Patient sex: M
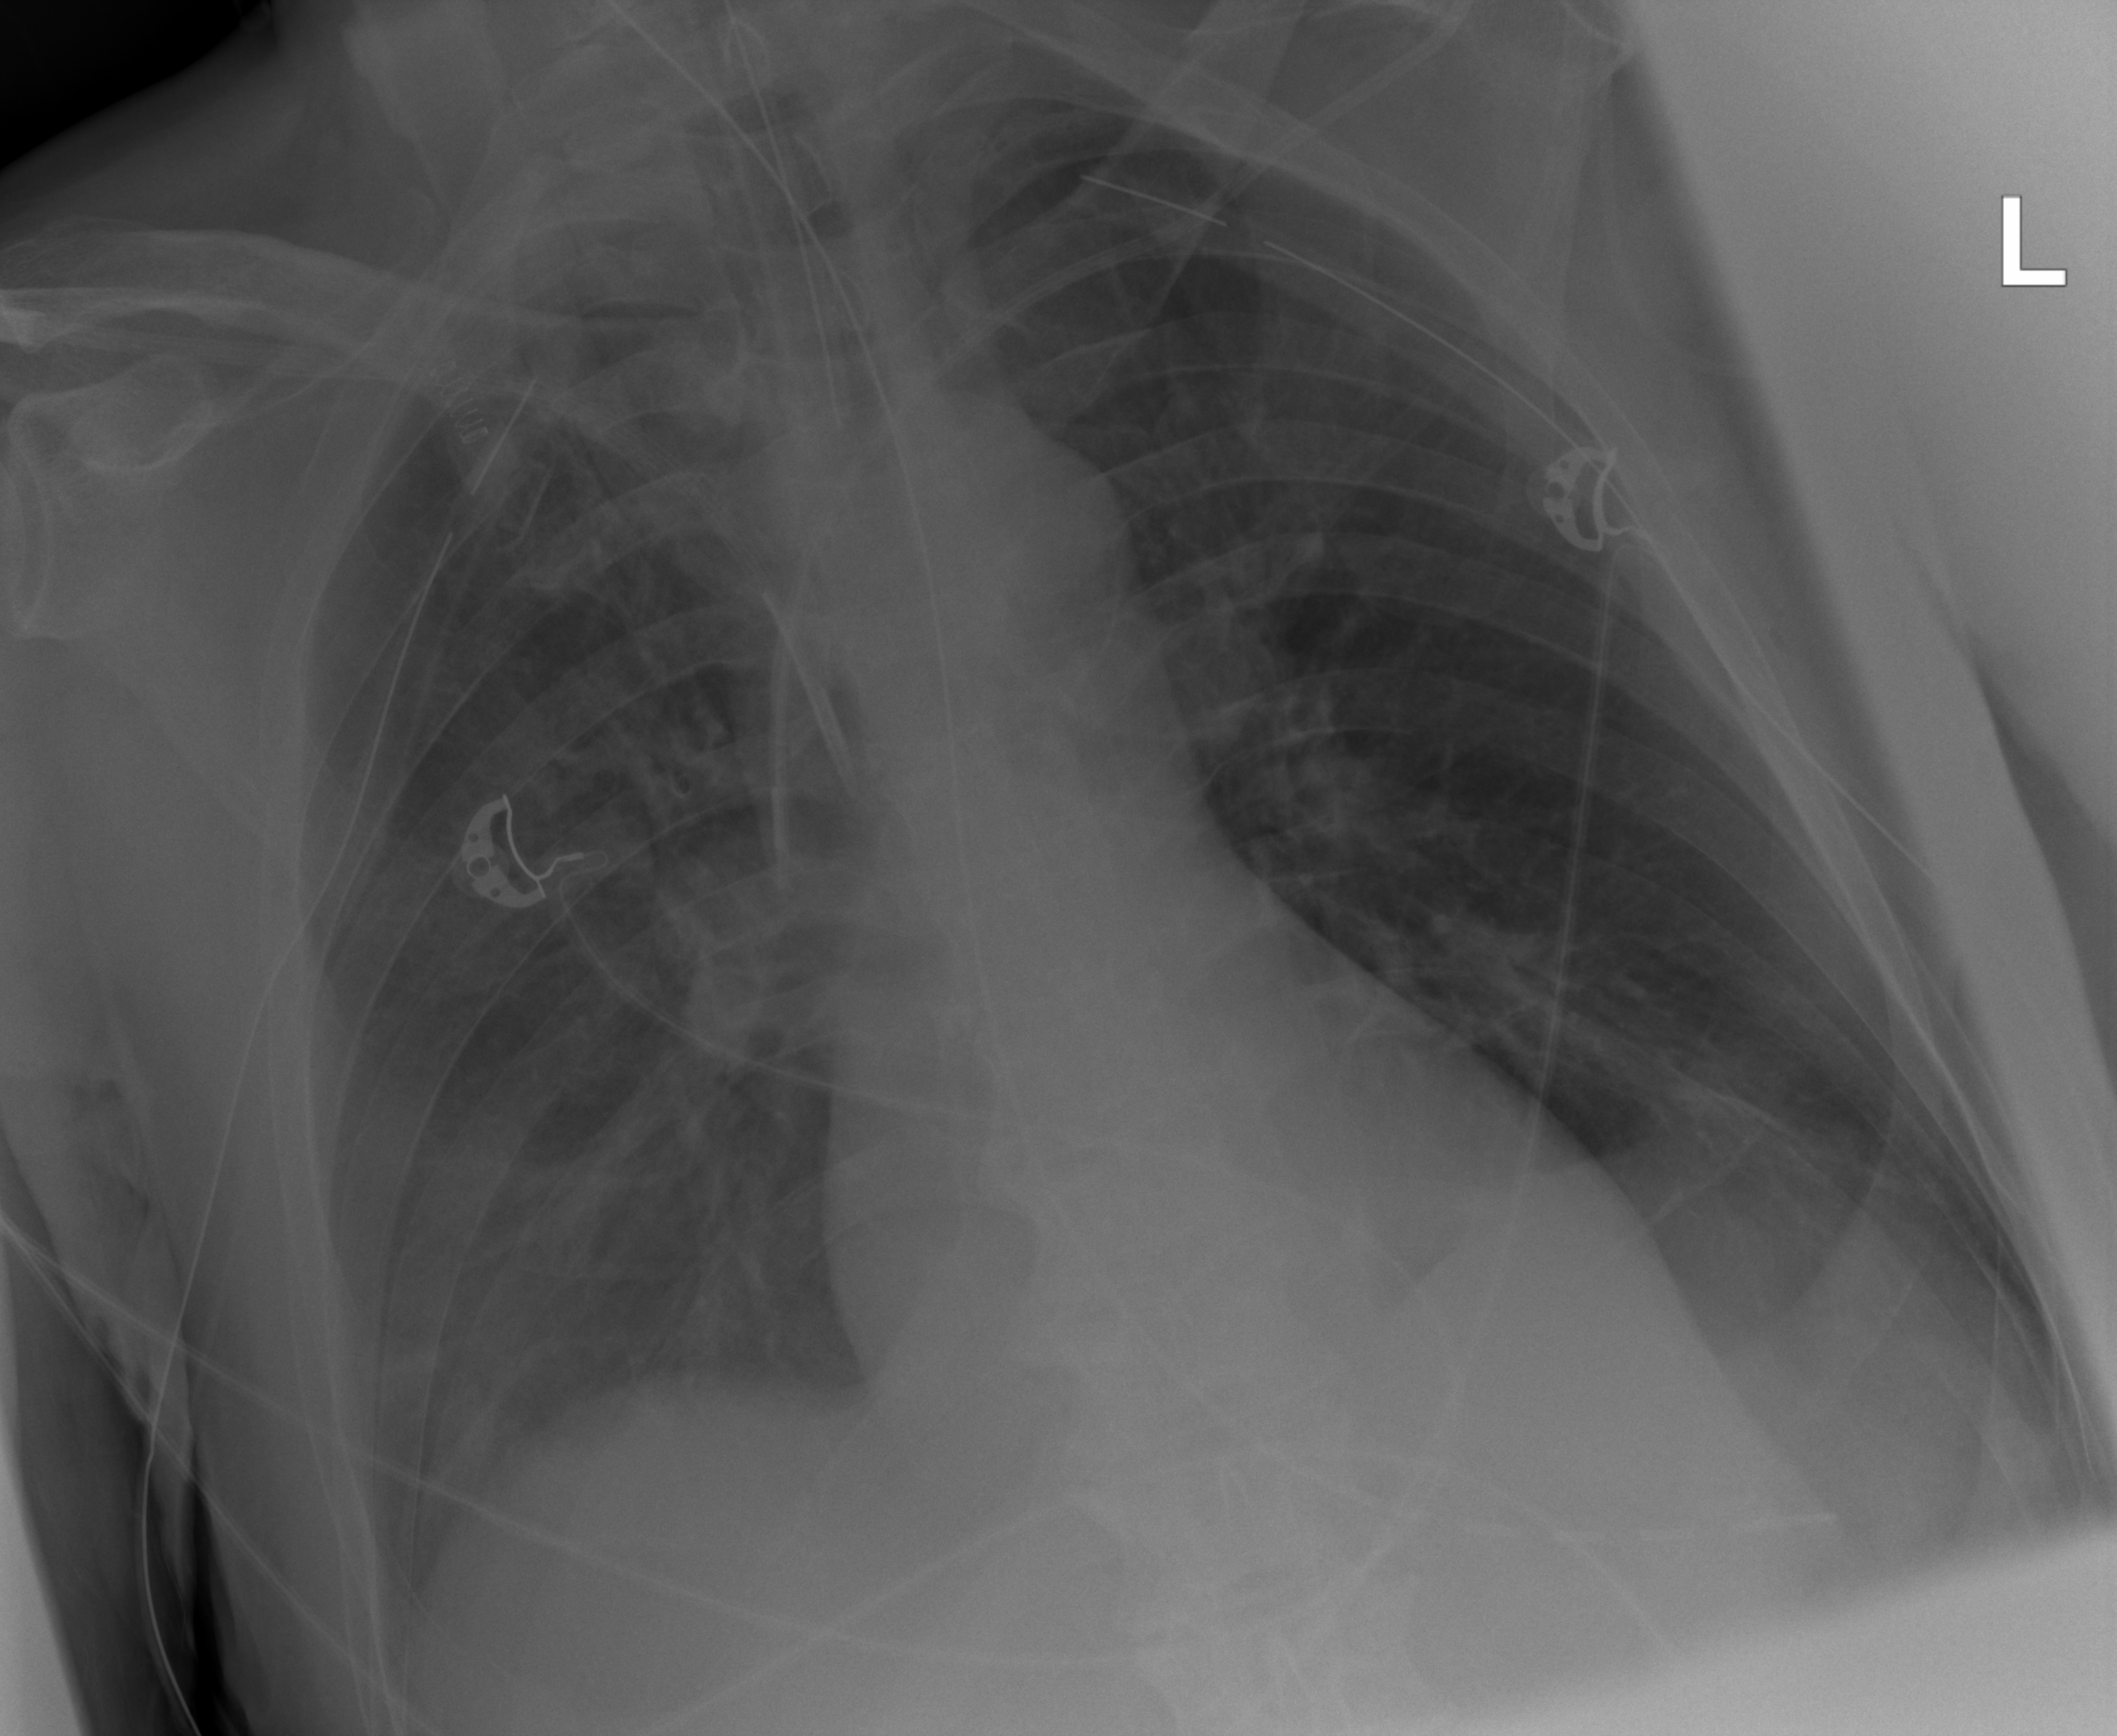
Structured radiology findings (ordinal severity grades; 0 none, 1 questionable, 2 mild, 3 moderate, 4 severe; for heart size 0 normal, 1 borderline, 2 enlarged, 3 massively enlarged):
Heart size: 0
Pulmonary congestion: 0
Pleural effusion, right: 0
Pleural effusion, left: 0
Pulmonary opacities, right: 2
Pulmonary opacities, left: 1
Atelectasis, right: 2
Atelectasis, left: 2